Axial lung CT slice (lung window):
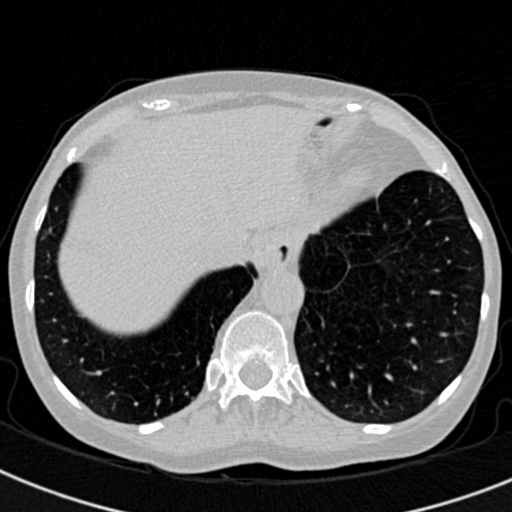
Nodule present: no